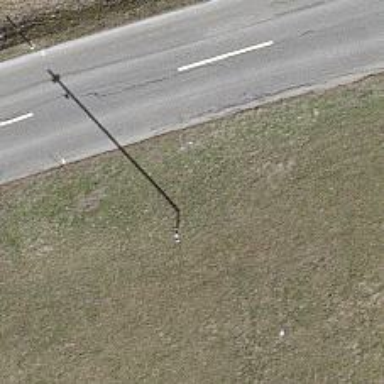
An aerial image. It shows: Minor power line with 3 cables.